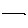
Label: line